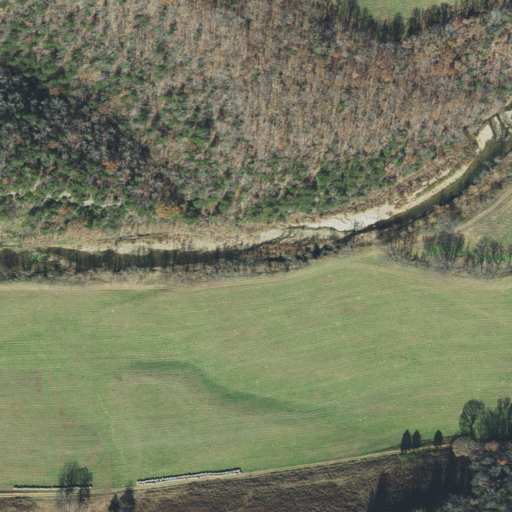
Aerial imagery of valley in Arkansas named Wildcat Hollow containing deciduous forest, pasture, open development, mixed forest, evergreen forest, shrub, and grassland